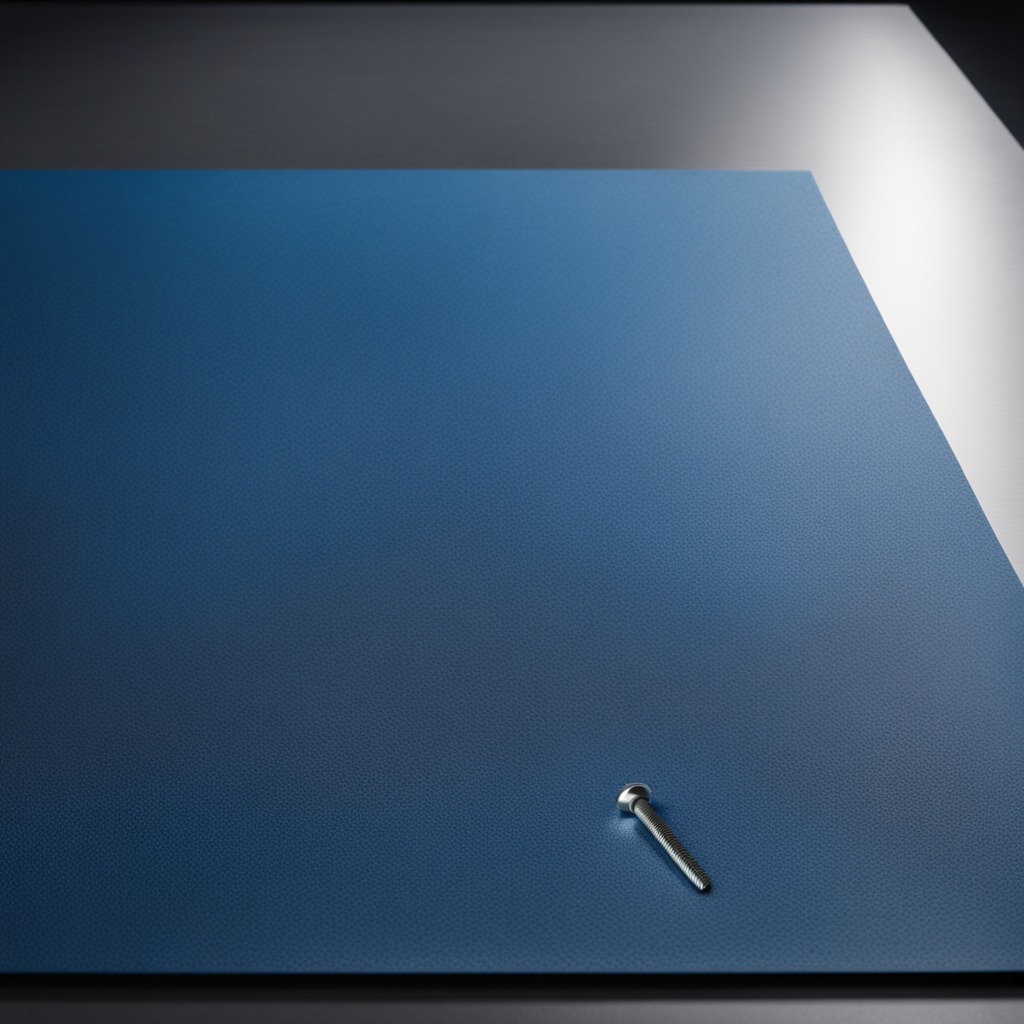
A metal screw lies on a clean granite tabletop covered with a blue rubber mat inside a workshop under bright overhead lighting crisp shadows high clarity worn but beneath the mat